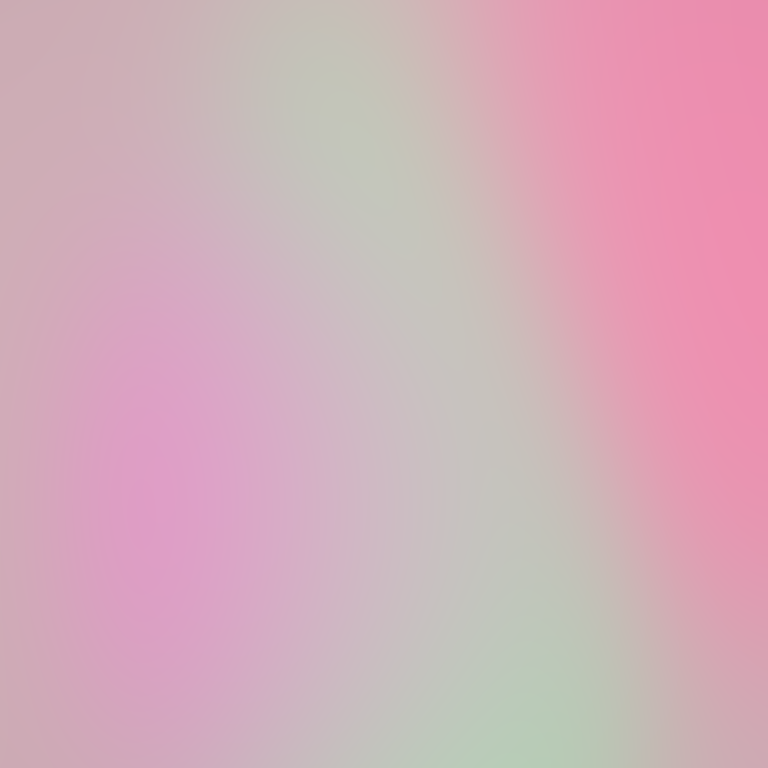
Abstract light effect, smooth gradient from soft pink to pale green, calm atmosphere, diffuse light, no room, no furniture, no objects.